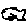
Label: fish